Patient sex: M
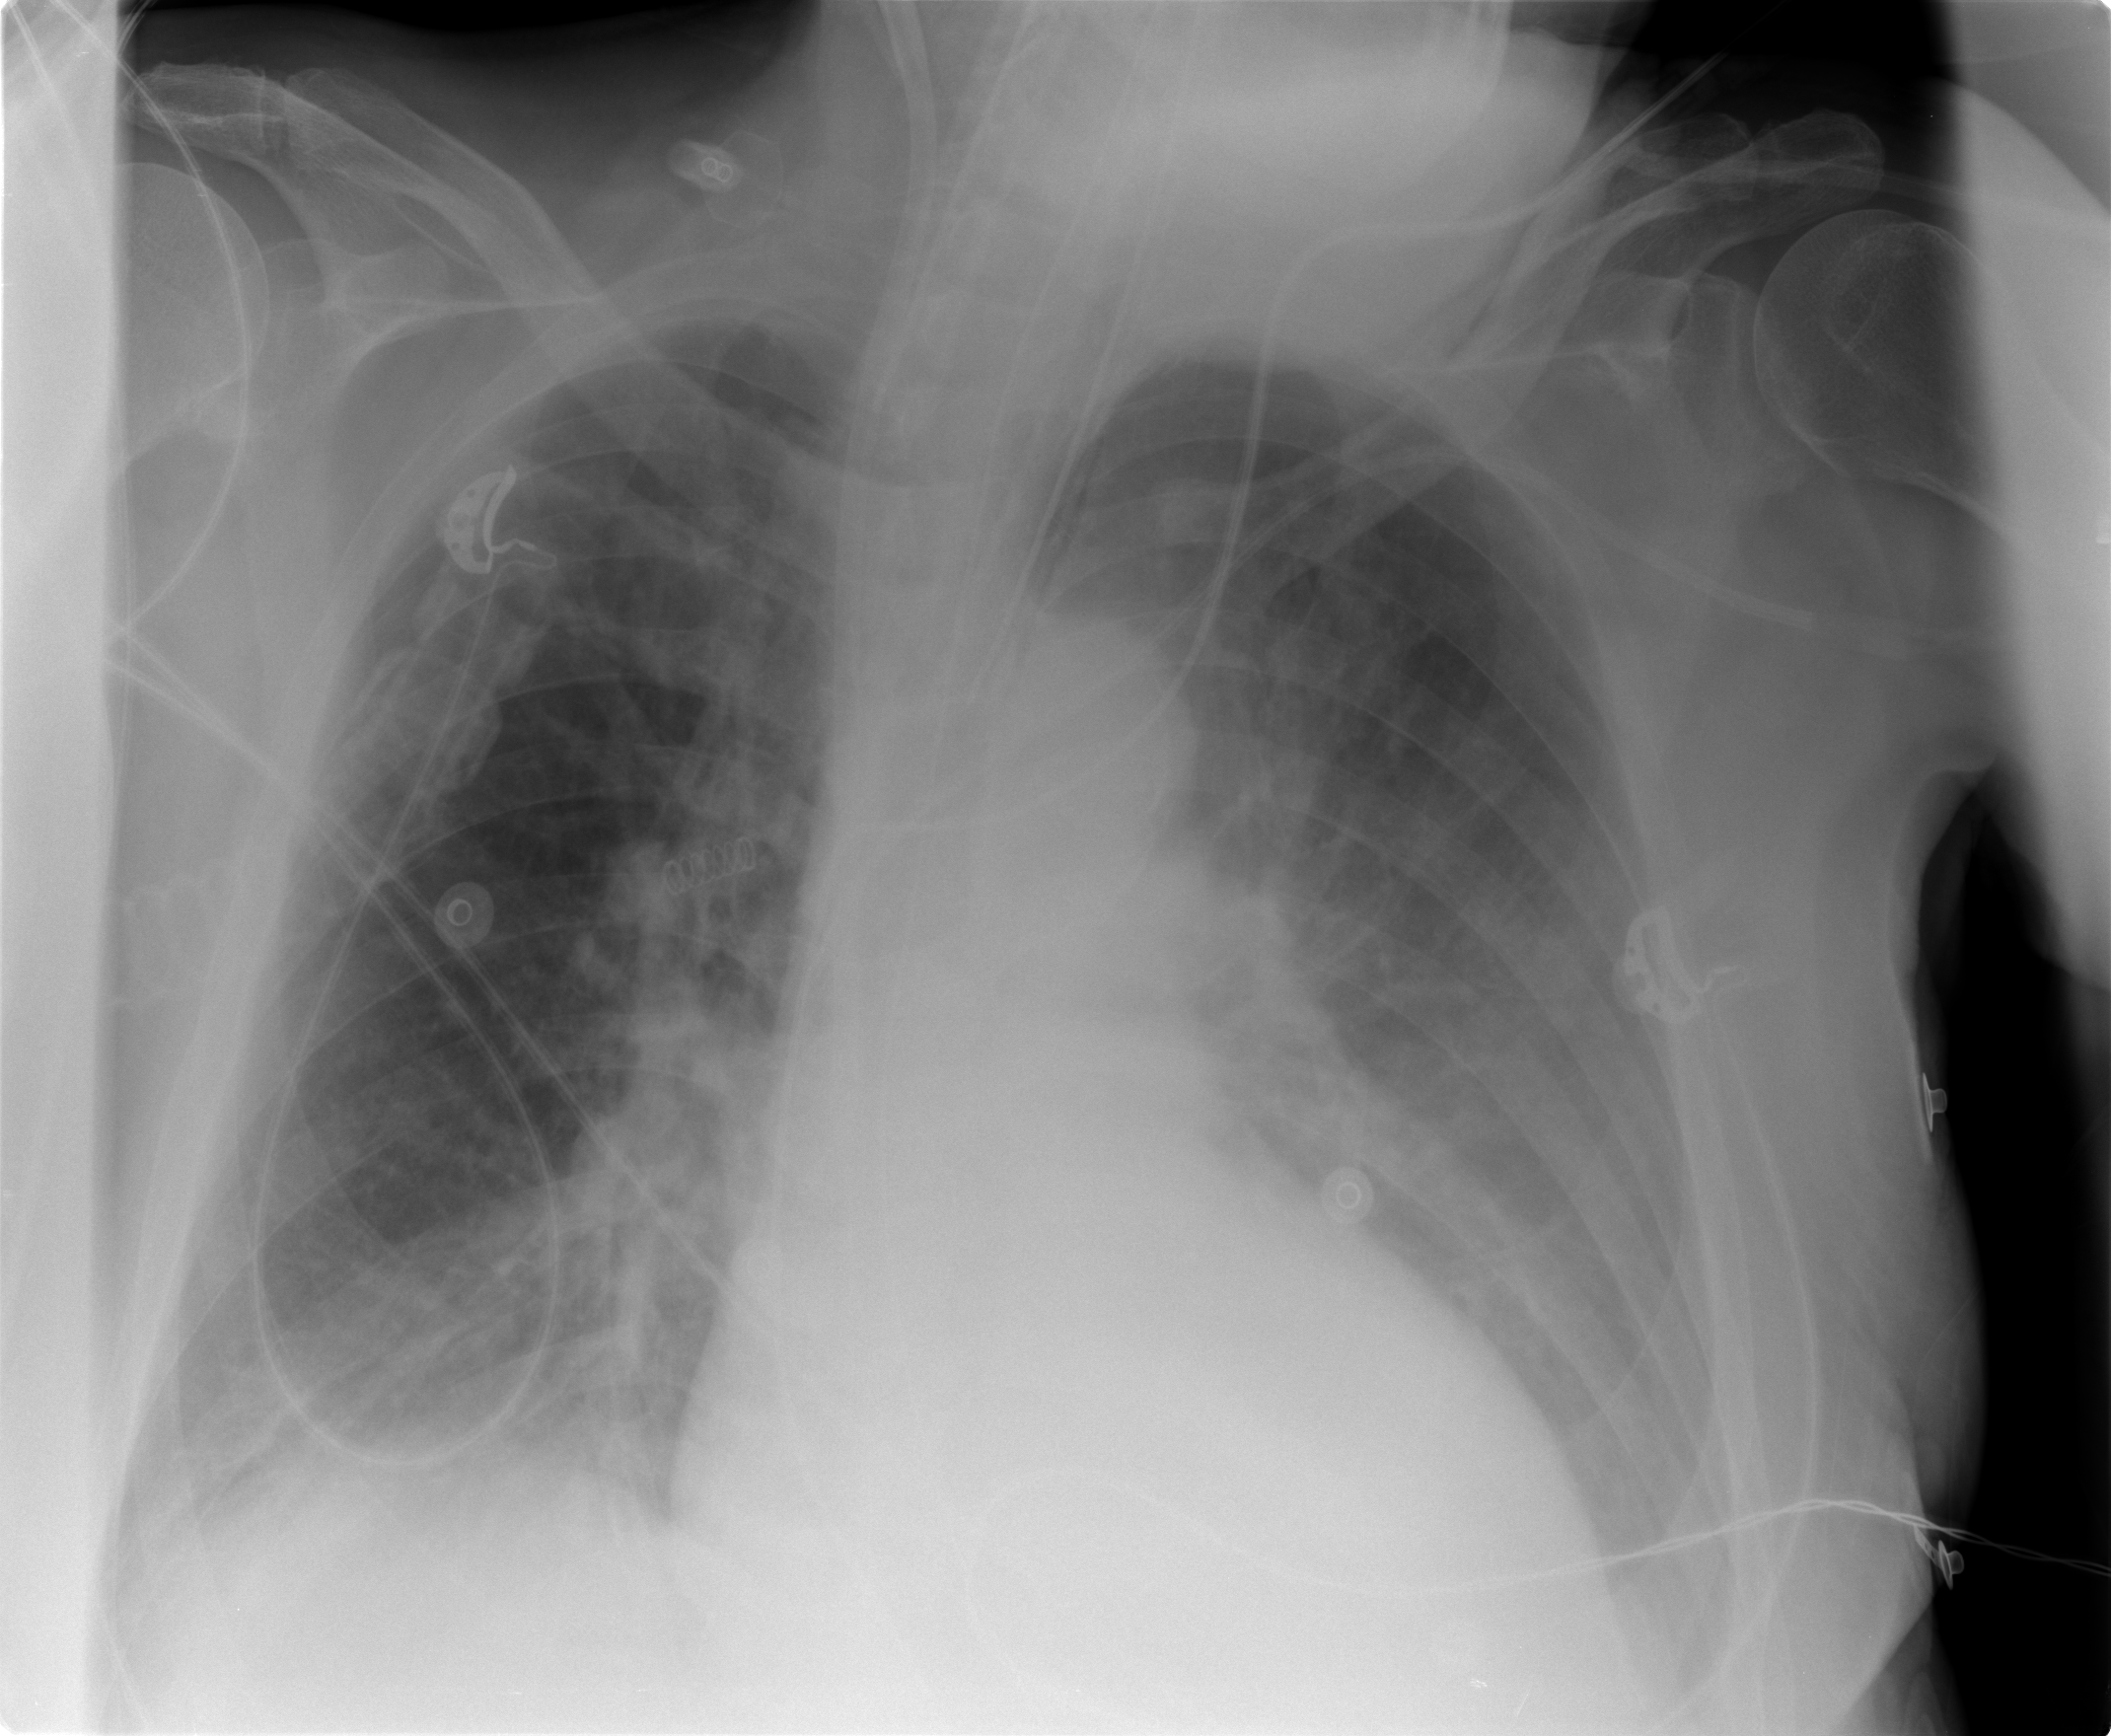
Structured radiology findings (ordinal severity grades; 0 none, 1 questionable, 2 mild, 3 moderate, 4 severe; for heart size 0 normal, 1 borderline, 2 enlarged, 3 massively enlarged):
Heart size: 2
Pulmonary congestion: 2
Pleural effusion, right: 2
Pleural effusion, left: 2
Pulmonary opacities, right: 2
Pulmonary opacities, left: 1
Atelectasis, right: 2
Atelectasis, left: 2